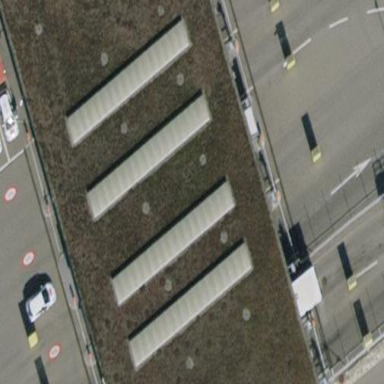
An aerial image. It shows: Close-up view of roof of building.